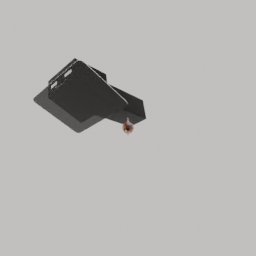
Label: appliances